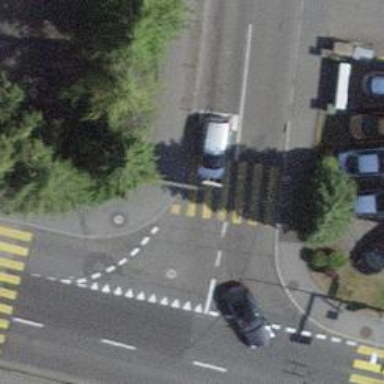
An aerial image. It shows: Crossing with traffic signals and zebra markings.